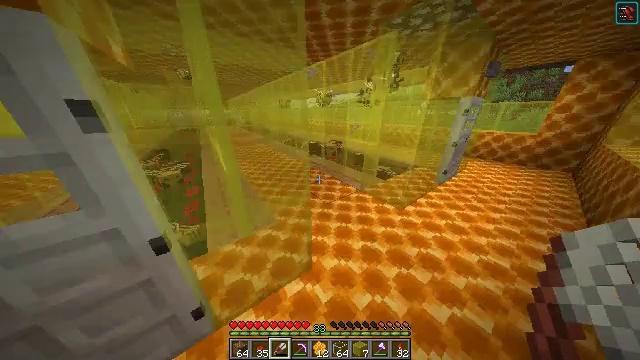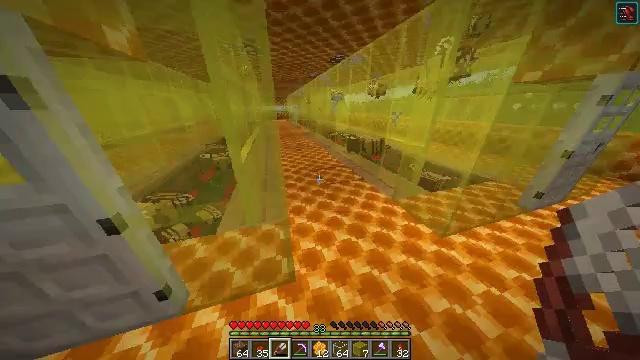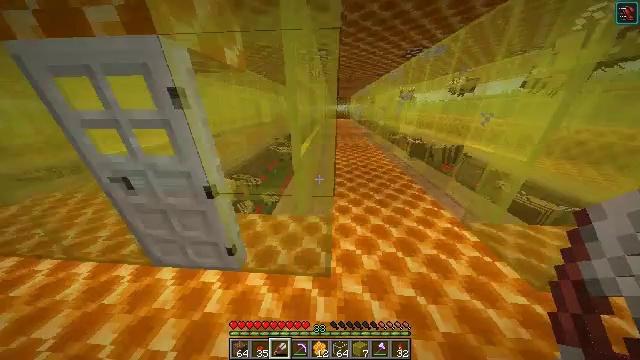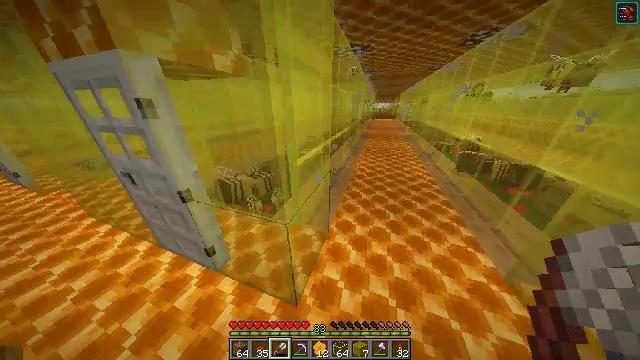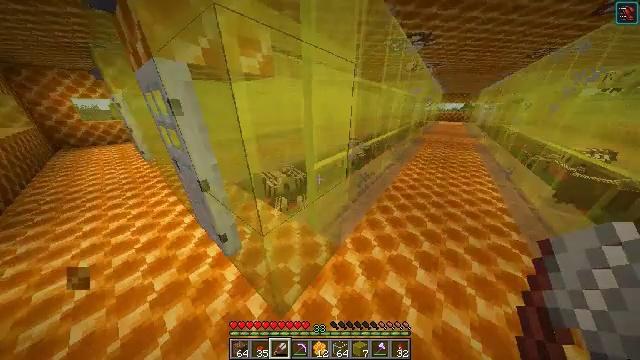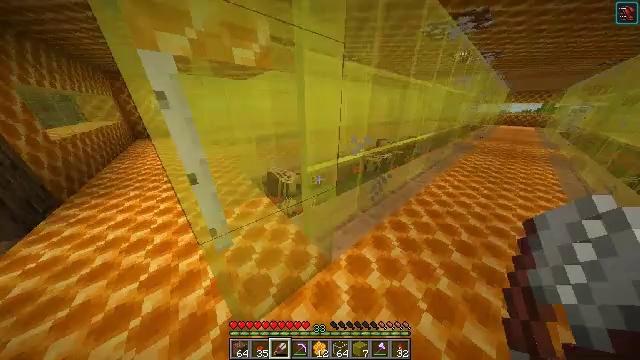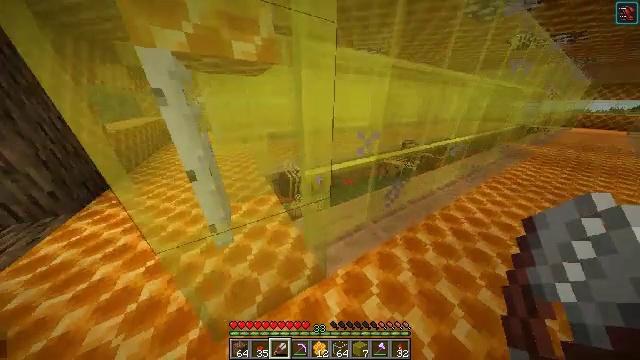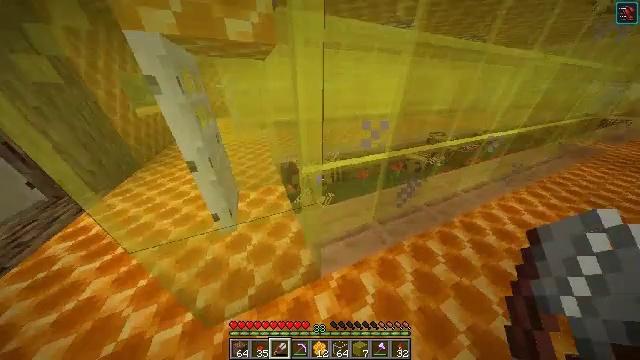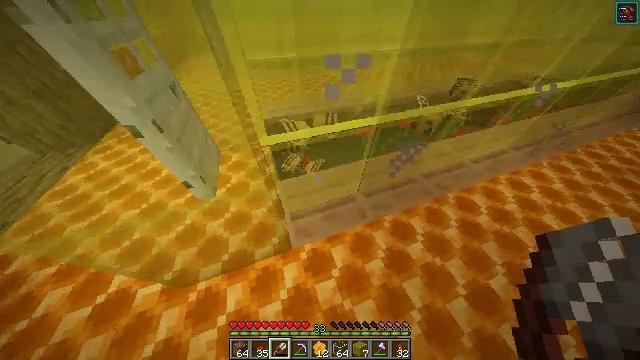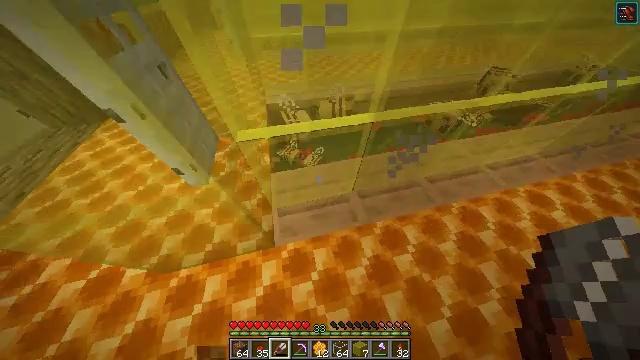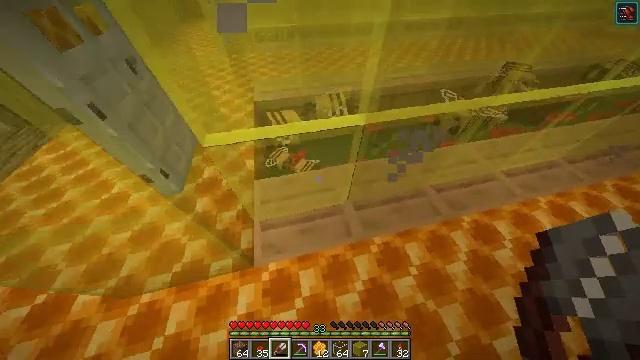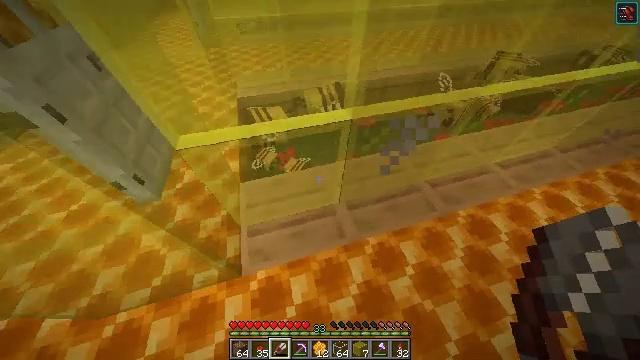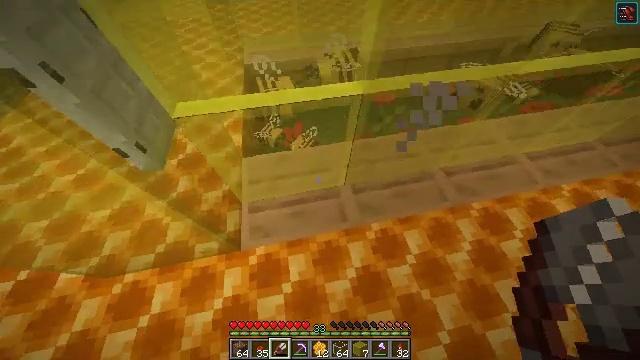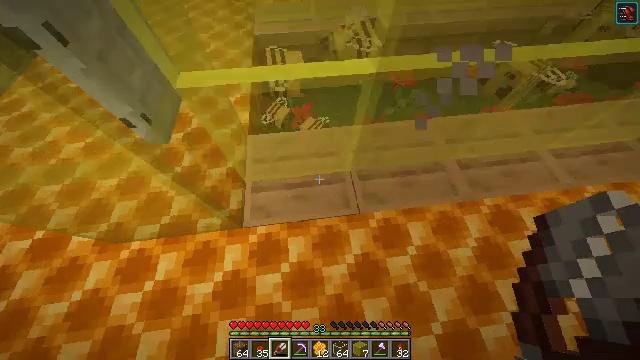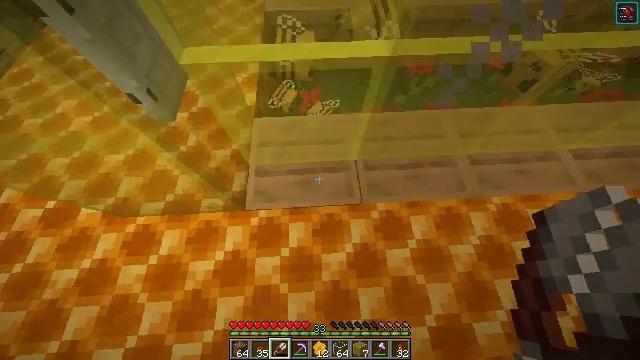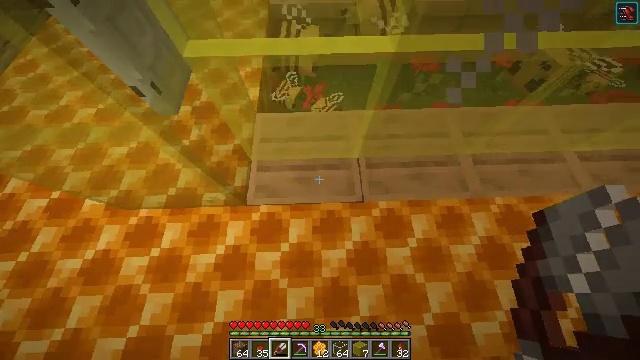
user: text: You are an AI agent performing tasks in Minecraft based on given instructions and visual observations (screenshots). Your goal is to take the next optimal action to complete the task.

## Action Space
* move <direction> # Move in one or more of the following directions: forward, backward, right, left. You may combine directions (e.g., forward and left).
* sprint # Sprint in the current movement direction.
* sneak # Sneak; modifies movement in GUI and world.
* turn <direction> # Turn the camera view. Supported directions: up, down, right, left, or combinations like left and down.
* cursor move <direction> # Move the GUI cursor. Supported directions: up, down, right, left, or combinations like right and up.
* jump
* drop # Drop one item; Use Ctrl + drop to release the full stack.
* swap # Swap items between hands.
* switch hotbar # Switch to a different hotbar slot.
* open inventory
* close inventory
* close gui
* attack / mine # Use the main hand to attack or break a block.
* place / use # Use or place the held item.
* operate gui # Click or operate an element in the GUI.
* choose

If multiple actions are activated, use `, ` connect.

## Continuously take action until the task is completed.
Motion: motion action
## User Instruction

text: Combine honeycombs to craft the honeycomb block.
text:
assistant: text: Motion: move forward and move right, turn left and down
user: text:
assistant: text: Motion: move forward and move right, turn left
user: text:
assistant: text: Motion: move forward and move right, turn left
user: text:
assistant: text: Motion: move forward and move right, turn left
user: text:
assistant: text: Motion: move forward and move right, turn left
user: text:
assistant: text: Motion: move forward and move right, turn left
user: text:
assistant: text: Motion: move forward and move right, turn left and down
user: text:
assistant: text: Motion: move forward and move right, turn left and down
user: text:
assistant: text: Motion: turn left and down
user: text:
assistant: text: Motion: turn up
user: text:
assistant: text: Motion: turn right
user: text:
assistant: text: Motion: turn left and down
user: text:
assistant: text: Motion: turn left and down
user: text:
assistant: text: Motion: turn left and down
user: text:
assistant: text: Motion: turn left
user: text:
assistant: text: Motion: no_op
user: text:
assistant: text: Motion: no_op
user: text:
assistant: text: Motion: no_op
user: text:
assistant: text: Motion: turn up
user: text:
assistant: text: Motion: turn up
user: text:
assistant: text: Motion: no_op
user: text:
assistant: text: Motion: turn left and down
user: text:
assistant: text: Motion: turn down
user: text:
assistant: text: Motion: no_op
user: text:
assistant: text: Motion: no_op
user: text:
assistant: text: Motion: use / place
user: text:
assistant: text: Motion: move right, use / place
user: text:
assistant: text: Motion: move right, use / place
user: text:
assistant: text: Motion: move right, use / place
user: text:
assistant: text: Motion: move right, use / place